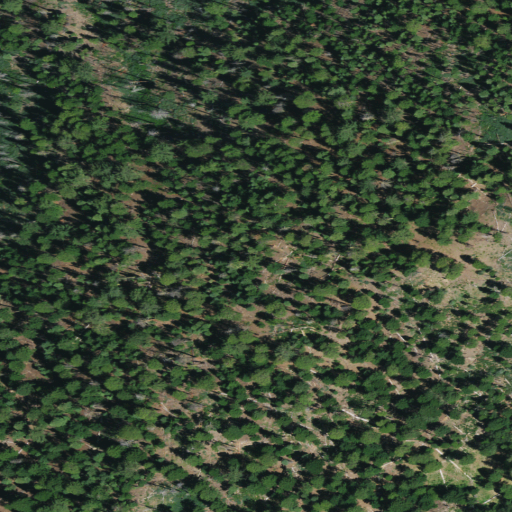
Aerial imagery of ridge(s) in California named Opium Glade Ridge containing grassland, evergreen forest, and shrub